Interaction volume radius: 10 \u00c5
Interaction volume height: 25 \u00c5
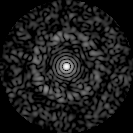
Disorder parameter: 0.842